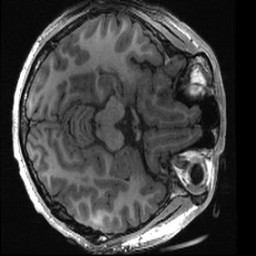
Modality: T1w
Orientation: axial
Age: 22
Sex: male